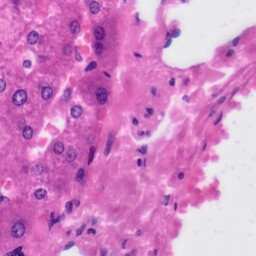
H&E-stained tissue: Liver